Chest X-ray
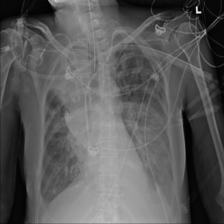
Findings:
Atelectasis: negative
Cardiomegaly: negative
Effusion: positive
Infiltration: positive
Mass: negative
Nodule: negative
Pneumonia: negative
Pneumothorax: negative
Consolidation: negative
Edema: negative
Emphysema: negative
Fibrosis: negative
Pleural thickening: negative
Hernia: negative